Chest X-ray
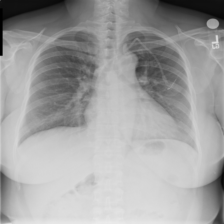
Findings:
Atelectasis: negative
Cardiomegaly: negative
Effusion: negative
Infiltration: negative
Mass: negative
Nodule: negative
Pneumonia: negative
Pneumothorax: negative
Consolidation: negative
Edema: negative
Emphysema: negative
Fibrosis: negative
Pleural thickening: negative
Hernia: negative